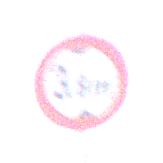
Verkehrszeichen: TatsaechlicheHoehe
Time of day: MorningAfternoon
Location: Outdoor (RoadRail)
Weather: PartlyCloudy
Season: NotSpecified
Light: Natural